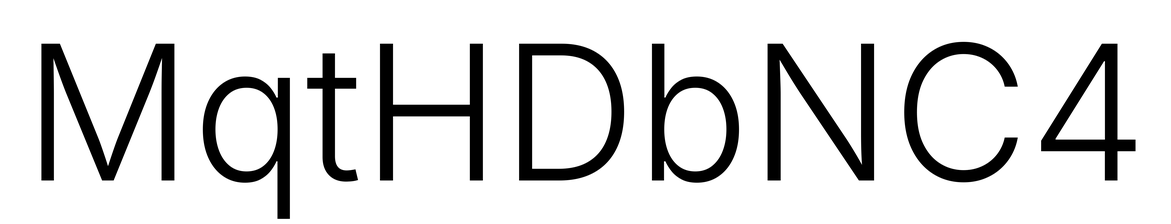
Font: Inter_Light